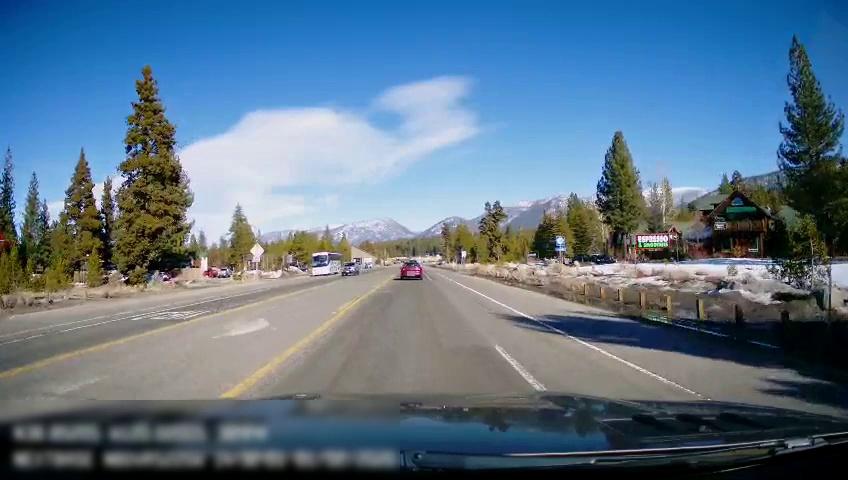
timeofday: Day
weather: Sunny
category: Drivable Space
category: Vehicles | Car
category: Vehicles | SUV
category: Vehicles | Bus
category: Vehicles | SUV
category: Vehicles | SUV
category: Vehicles | Truck
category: Lanes | Current Lane
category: Lanes | Alternate Lane
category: Lanes | Current Lane
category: Lanes | Opposite Lane
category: Lanes | Opposite Lane
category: Lanes | Opposite Lane
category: Traffic | Signs
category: Traffic | Signs